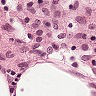
Metastatic tissue present: no